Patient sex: M
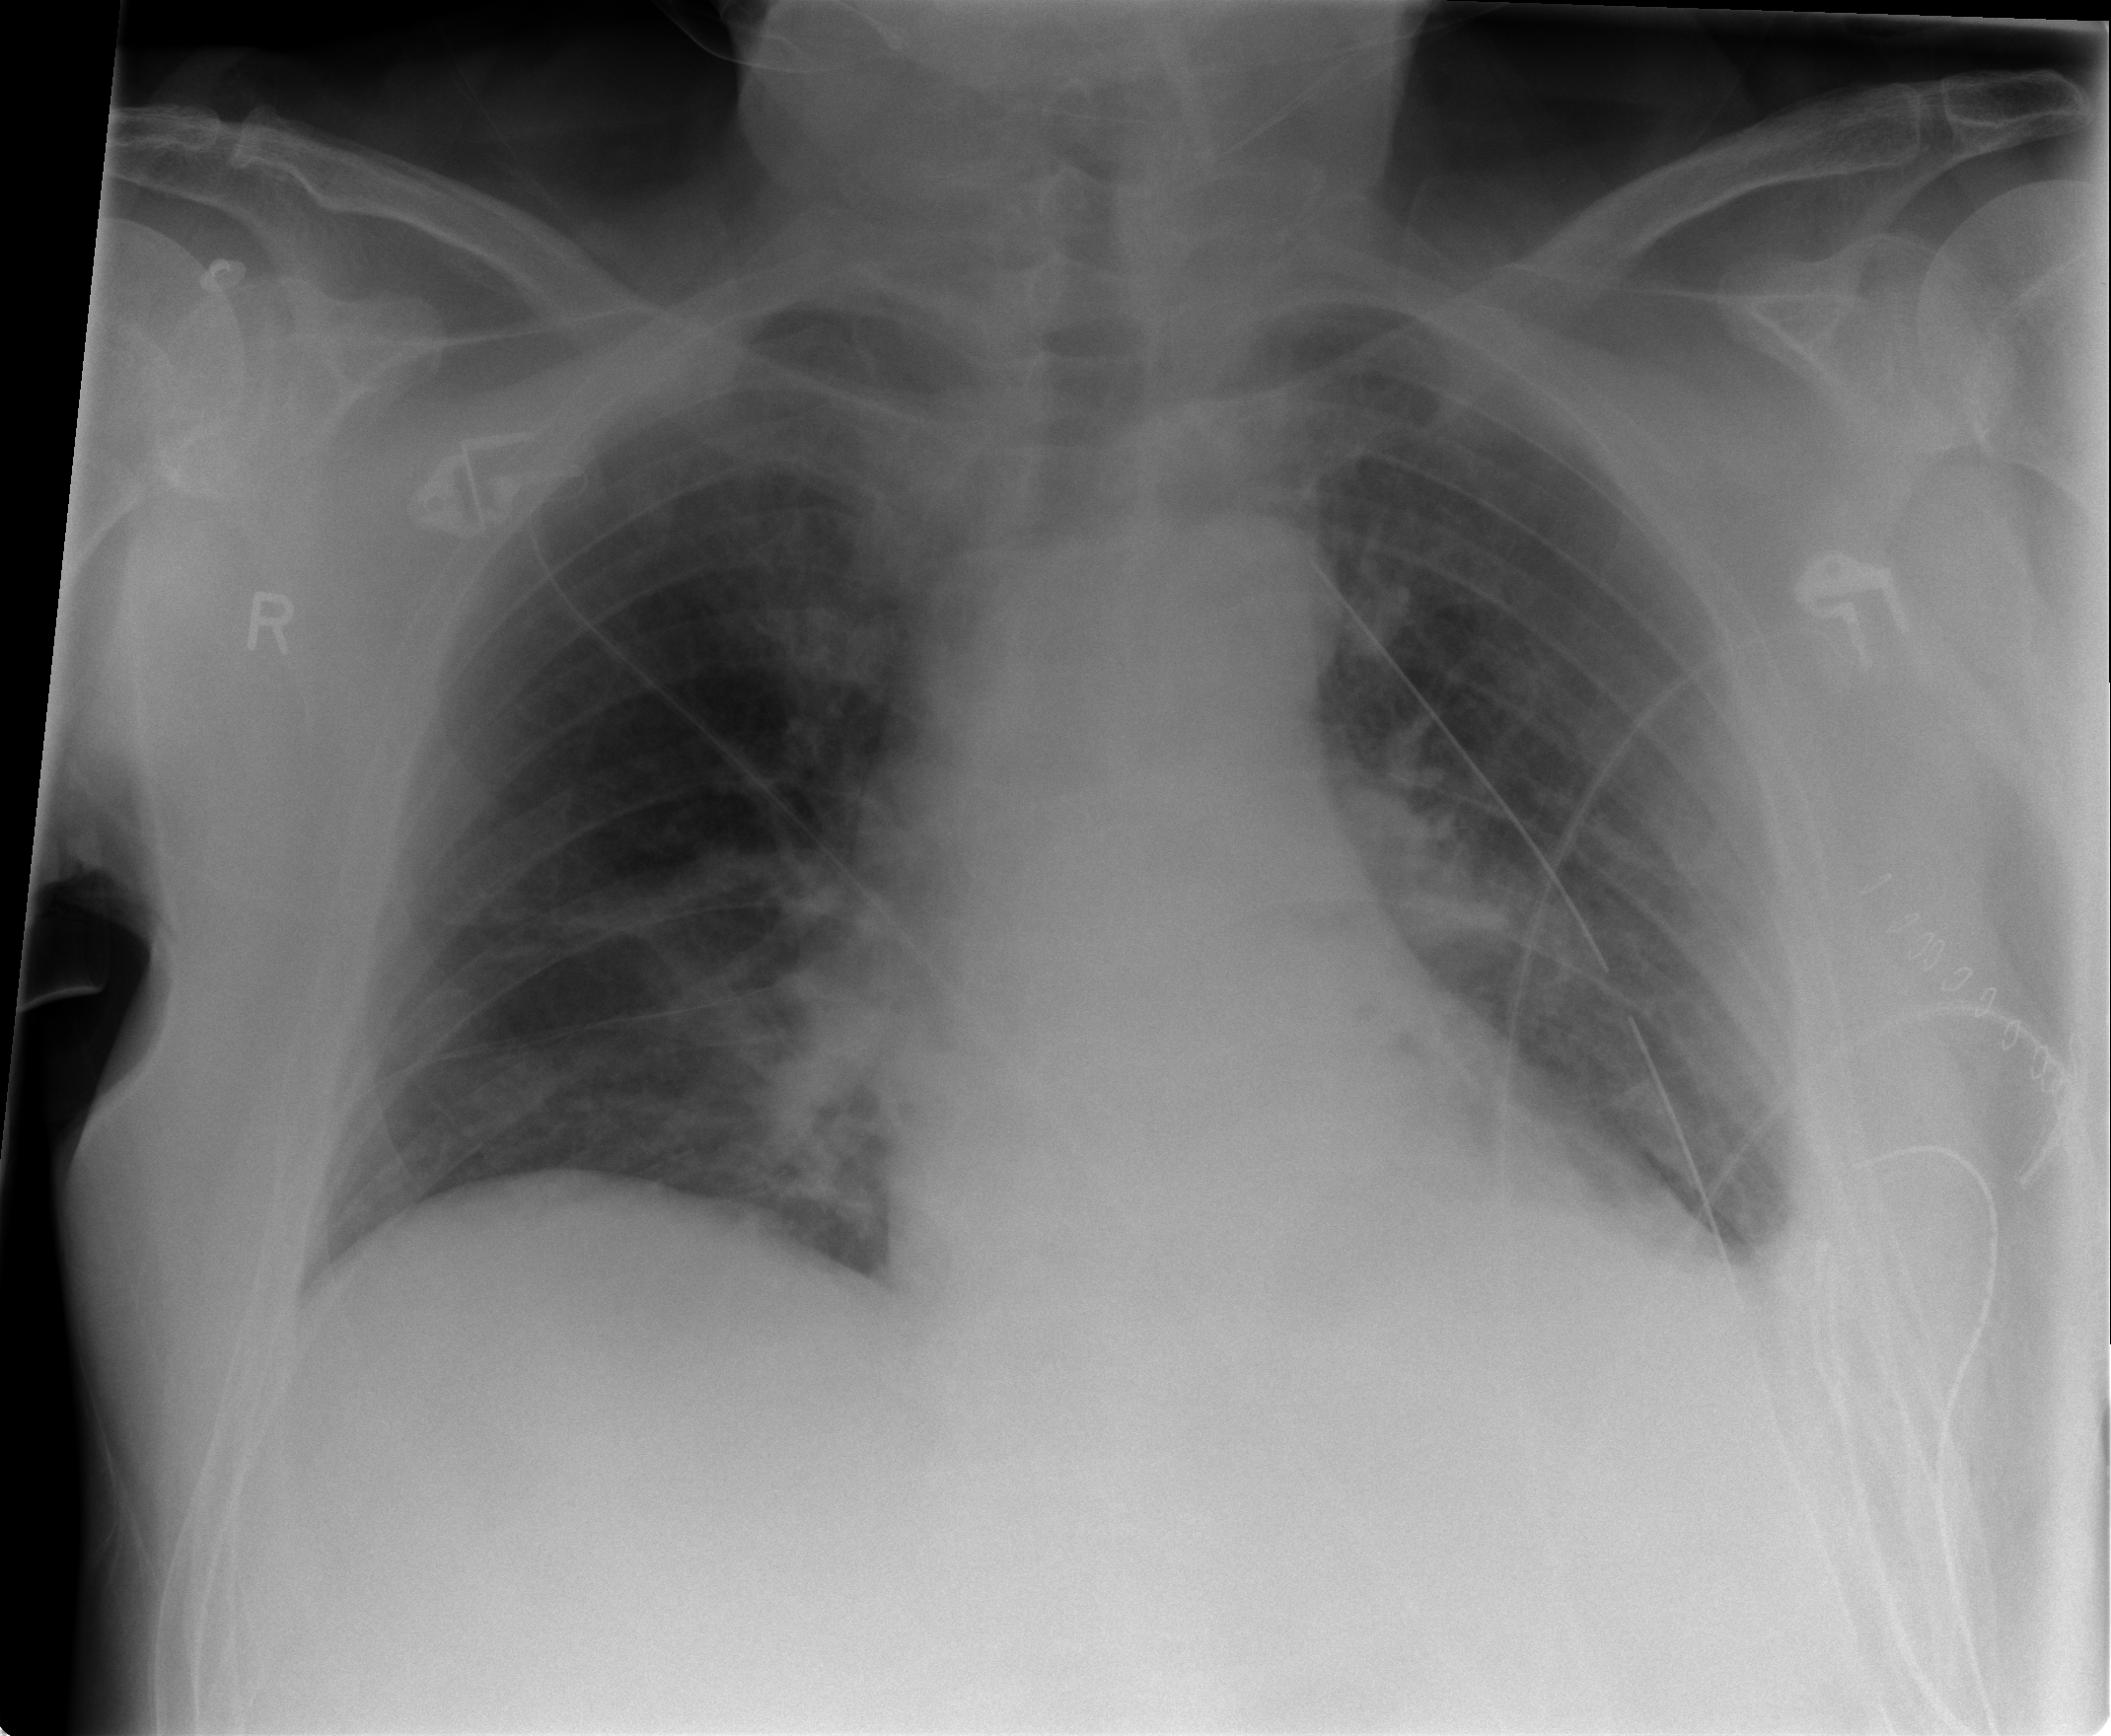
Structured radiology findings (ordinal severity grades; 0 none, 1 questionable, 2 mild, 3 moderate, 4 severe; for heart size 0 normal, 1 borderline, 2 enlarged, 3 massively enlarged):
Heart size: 2
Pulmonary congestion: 2
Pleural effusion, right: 0
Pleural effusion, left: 2
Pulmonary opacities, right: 0
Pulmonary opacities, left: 0
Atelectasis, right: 2
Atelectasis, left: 2